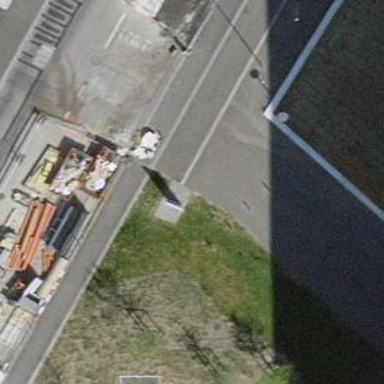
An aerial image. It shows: Bollard.